Question: I am currently trying to implement Facebook's new "App Invites for iOS". I'm using Objective C and I have added the following frameworks:
- - -
I have also imported '<FBSDKCoreKit/FBSDKCoreKit.h>' and '<FacebookSDK/FacebookSDK.h>'. It's like the code isn't recognized, why? I get the following errors:

What do I need to do so that I can use FBSDKAppInviteContent. Also, is there a special URL or PHP/JS equivalent?
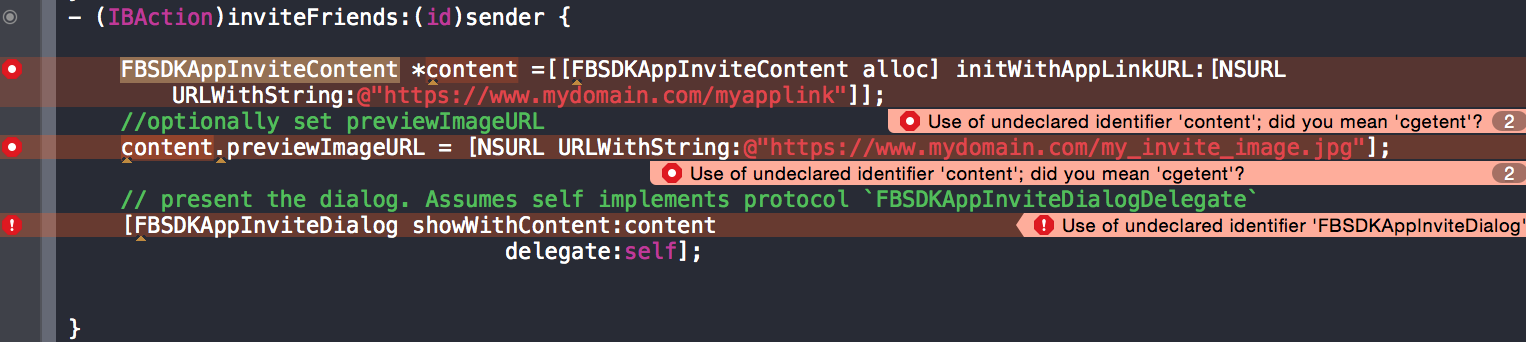
Answer: I think you also need to import FBSDKShareKit/FBSDKShareKit.h
Don't forget to link FBSDKShareKit.framework to your library.